Question: I'm trying to implement an A star searching method for a college work, so i kinda need to make it from scratch, but I'm having some trouble making it work the correct way.
Here's a picture of my problem:

As you can see, it does find a path, but not the easiest one.
Here is my implement:
'''
public List<node> updateAstar(){
//clear all the lists
openedNodes.Clear();
closedNodes.Clear();
nodesToLook.Clear();
//check if starpos and endpos are okay
if(startPos!=null && endPos!=null){
float F;
node currentNote=Grid.getNodeAtPos(startPos);
openedNodes.Add(currentNote);
int i = 0;
int size = 100;
while(currentNote.type!=tilesType.END){
if(i<=size){ //debugging purpose. prevent infinite loop
nodesToLook.Clear();
foreach(node nearNode in currentNote.getNearestTiles()){
if(closedNodes.Find(r => ((r.pos.x==nearNode.pos.x)&&(r.pos.y==nearNode.pos.y)))==null){
nodesToLook.Add(nearNode);
}
}
float bestValue=float.PositiveInfinity;
node bestNode=new node();
foreach(node lookingNode in nodesToLook){
//check if current node is not on the closed list
if((closedNodes.Find(r => ((r.pos.x==lookingNode.pos.x)&&(r.pos.y==lookingNode.pos.y)))==null)
&&(openedNodes.Find(r => ((r.pos.x==lookingNode.pos.x)&&(r.pos.y==lookingNode.pos.y)))==null)
&& lookingNode.type!=tilesType.BLOCK){
//calculate F=G+H
//assume path number is 0 for the question purpose
F=lookingNode.G[pathNumber]+lookingNode.H[pathNumber];
if(F<bestValue){
bestValue=F;
bestNode=lookingNode;
}else
closedNodes.Add(lookingNode);
}
}
openedNodes.Add(bestNode);
currentNote=bestNode;
i++;
}else{
Debug.Log("Error getting better path");
break;
}
}
}else Debug.Log("Current path does not have an startpos nor endpos");
return openedNodes;
}
'''
Here is how I instantiate each node (I save it on a matrix):
'''
coordinate posAux=new coordinate();
this.myNodes=new node[columnNumber,lineNumber];
this.lineNumber=lineNumber;
this.columnNumber=columnNumber;
for(int y=0;y<lineNumber;y++){ // Y Desce = linhas
for(int x=0; x<columnNumber; x++){ // X vai pro lado = colunas
//create a node based on matrix position
posAux.Set(x, y);
tilesType type;
node current=new node(posAux);
//update up and left nodes
//"nodeDireita" means rightNode and "nodeEsquerda" means left node
if(x-1>=0){
current.nodeEsquerda=myNodes[x-1, y];
myNodes[x-1, y].nodeDireita=current;
}
if(y-1>=0){
current.nodeAcima=myNodes[x, y-1];
current.nodeAcima.nodeAbaixo=current;
}
//UNity stuff to set type of node visually based on what object is in it
Collider[] colliders;
if((colliders = Physics.OverlapSphere(coordinate.gridToUnity(posAux), 3f)).Length >0){
foreach(Collider collider in colliders){
objScript obj = collider.gameObject.GetComponent<objScript>();
current.type=obj.type;
if(current.type==tilesType.START){
path Path = new path (obj.pos, obj.posEnd, this);
addPath (Path);
Path.numeroPath=paths.IndexOf(Path);
}
}
}
myNodes[x,y]=current;
}
}
//adicionar vetor[] para H e G com numero de paths nos nodes
//create a vector for multiple paths in each node
int numeroPaths = paths.Count;
for (int y = 0; y < lineNumber; y++) {
for (int x = 0; x < columnNumber; x++) {
myNodes [x, y].H=new float[numeroPaths];
myNodes [x, y].G=new float[numeroPaths];
}
}
//adicionar Heuristica e G para cada node em cada path
//calculate heuristic and G for each node in each path
foreach (path Path in paths) {
coordinate start=Path.startPos, end=Path.endPos;
int numeroPath=paths.IndexOf(Path);
for (int y = 0; y < lineNumber; y++) {
for (int x = 0; x < columnNumber; x++) {
coordinate pos = myNodes [x, y].pos;
//G e H as manhattan distance
/*Mathf.Sqrt(Mathf.Pow((start.x - pos.x), 2) + Mathf.Pow((start.y - pos.y), 2)); euclidian-does not apply x.x */
myNodes [x, y].H[numeroPath]=Mathf.Abs(pos.x-end.x) + Mathf.Abs(pos.y-end.y);
myNodes [x, y].G[numeroPath]=Mathf.Abs(start.x-pos.x) + Mathf.Abs(start.y-pos.y);
}
}
}
'''
Code refs:
-- is a custom class that holds "G" and "H" that I use the Manhattan formula to define, "x", "y", "BLOCK" or "NORMAL"(availability of the position)
-- is a List that I put the correct nodes for the path
-- are the nodes I checked, but have bigger "F" values;
-- are the neighbor nodes for checking.
I appreciate any help.
Thanks.
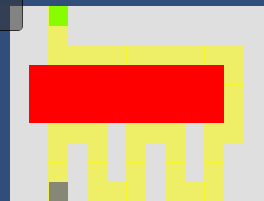
Answer: Since you haven't posted your whole code, i have not the slightest clue what you are doing with your nodes, but what i can see:
- 'nextTile.G = currentTile.G + distanceBetween(currentTile,nextTile)'-
i can go on, but your whole algorithm does not work like A*, at all. Fixing your code means rewriting it completely.
The algorithm is realy easy. The <URL> on wikipedia can be copied and implemented directly. It just seems you missed a couple of steps there and implemented a lot of things incorrectly.